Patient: sex F, age 56
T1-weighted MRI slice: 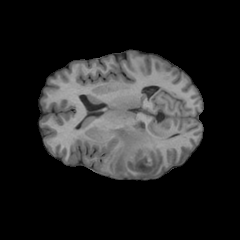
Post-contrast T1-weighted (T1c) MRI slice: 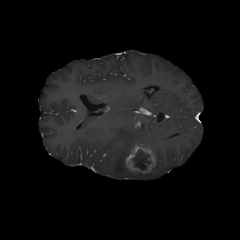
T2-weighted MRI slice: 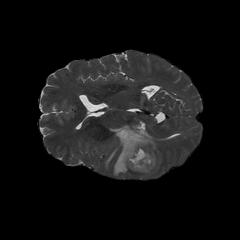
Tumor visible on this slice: yes
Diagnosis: Glioblastoma, IDH-wildtype
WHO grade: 4